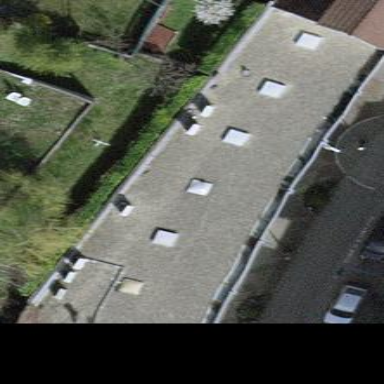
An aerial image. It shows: Office building with flat concrete roof.